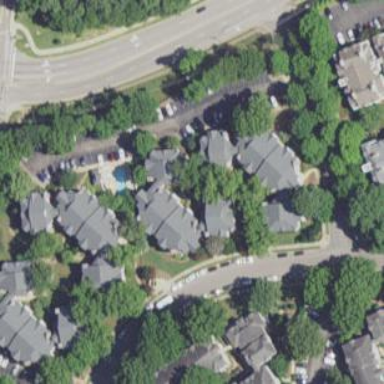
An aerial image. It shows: Residential building with apartments.